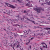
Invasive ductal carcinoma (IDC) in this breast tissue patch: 1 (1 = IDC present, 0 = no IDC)